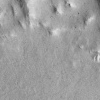
Atmospheric dust classification: not_dusty